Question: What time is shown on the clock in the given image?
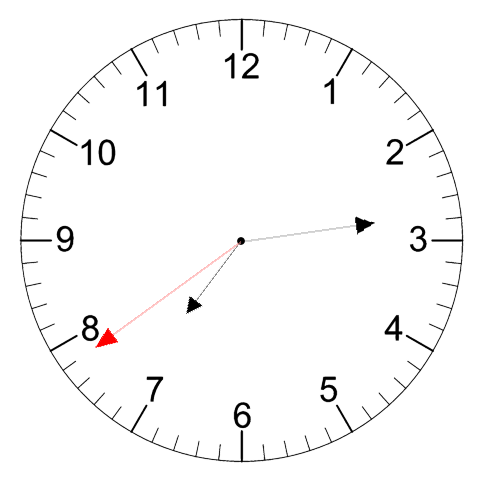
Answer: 07:13:39